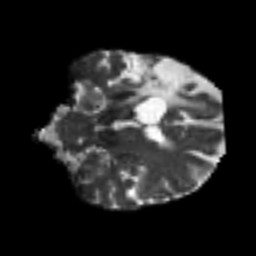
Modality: T2w
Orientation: coronal
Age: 55
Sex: female
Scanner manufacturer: siemens
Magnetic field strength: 3 T
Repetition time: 7.3 s
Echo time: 0.087 s